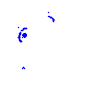
Particle: electron